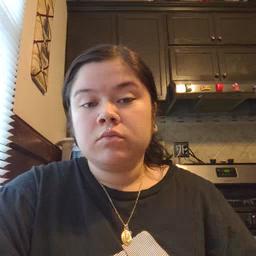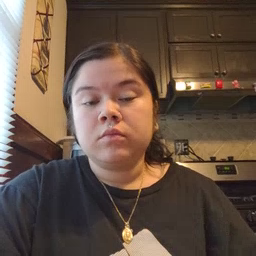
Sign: now